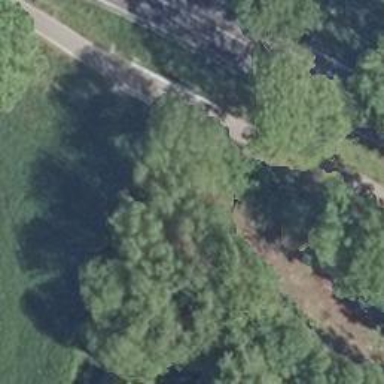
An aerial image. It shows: Row of trees in natural setting.